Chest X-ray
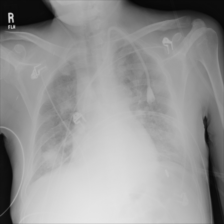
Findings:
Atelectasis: negative
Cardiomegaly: negative
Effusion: negative
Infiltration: positive
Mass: negative
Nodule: positive
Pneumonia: negative
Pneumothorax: negative
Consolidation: positive
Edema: positive
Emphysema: negative
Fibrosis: negative
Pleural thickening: negative
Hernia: negative